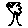
Label: tree